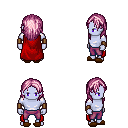
a pixel art fantasy rpg character, male body template, dark elf, purple skin, red cape, magenta pants, pink long hairstyle, leather bracers, brown slippers, four views (front, back, left, right), 2x2 character sprite sheet, small pixel art, hard edges, no anti-aliasing